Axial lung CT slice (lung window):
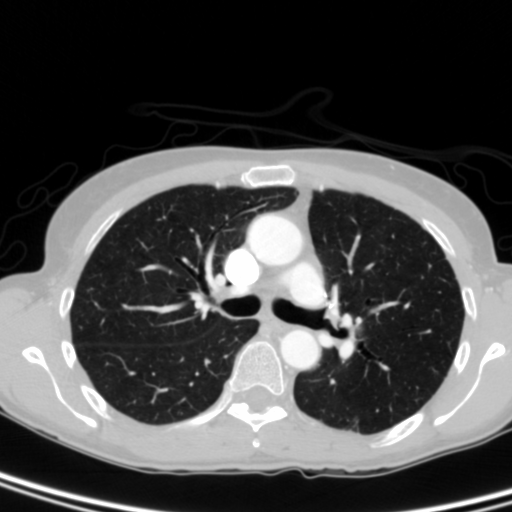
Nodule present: no